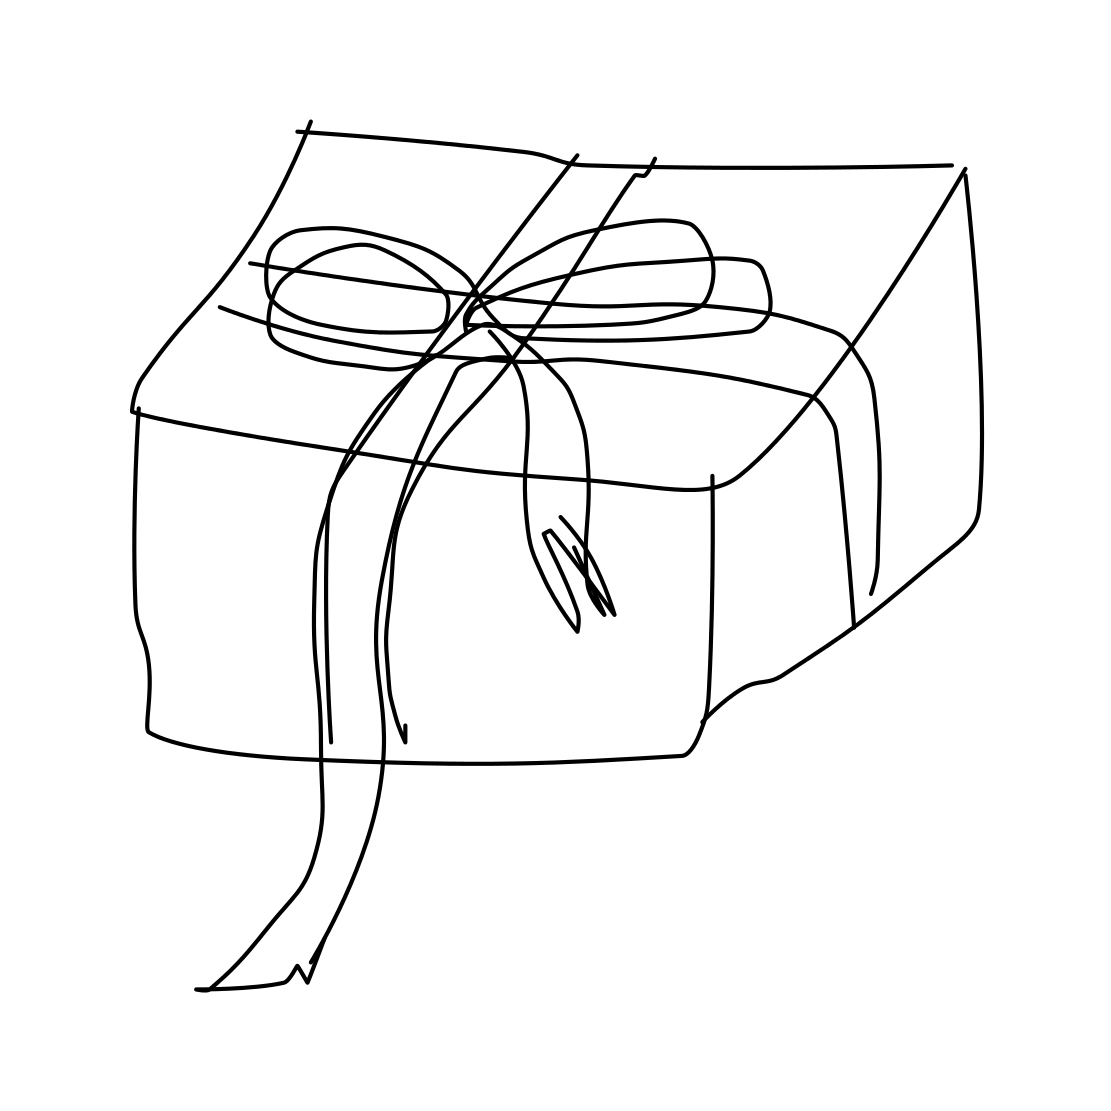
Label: present